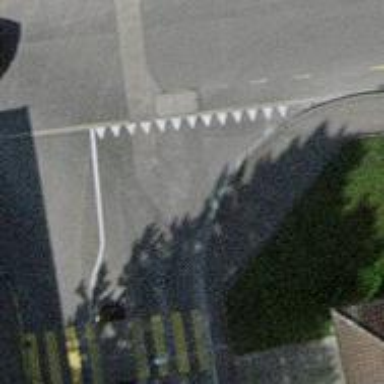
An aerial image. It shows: Asphalt sidewalk along the footway.